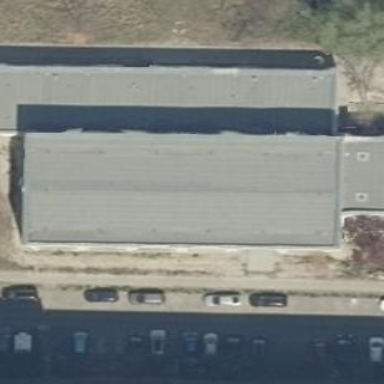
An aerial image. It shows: Sports centre with flat roof.